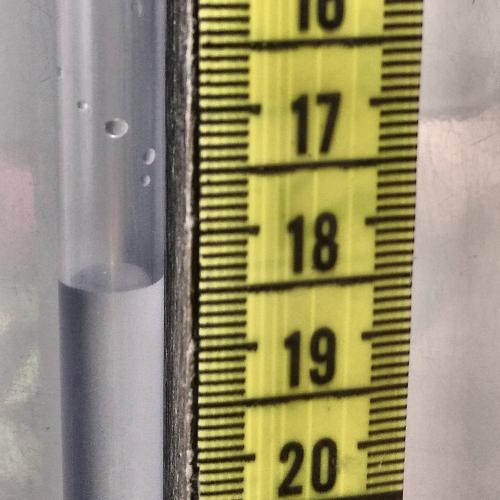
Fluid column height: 18.4 cm